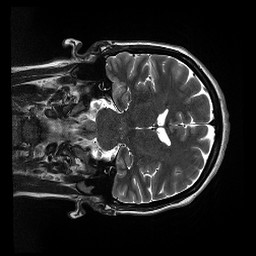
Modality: T2w
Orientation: coronal
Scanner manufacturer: siemens
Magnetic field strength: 3 T
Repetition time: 13.52 s
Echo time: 0.088 s